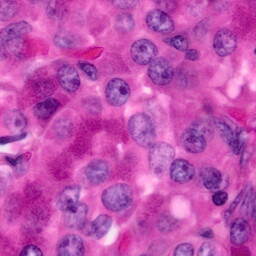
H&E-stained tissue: Pancreatic